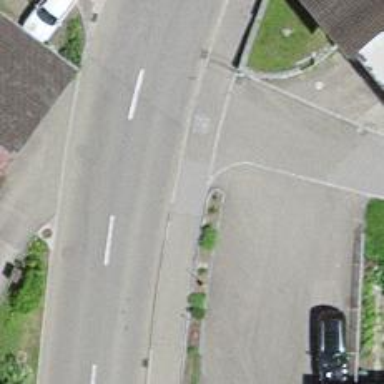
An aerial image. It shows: Asphalt sidewalk along the footway.